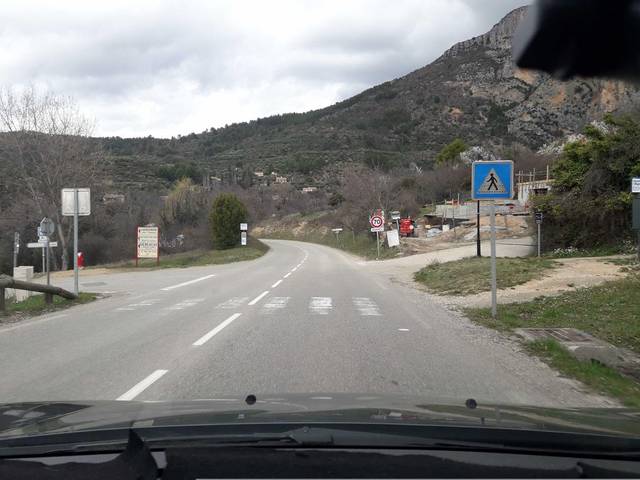
Region: France
Coordinates: 43.843, 6.22